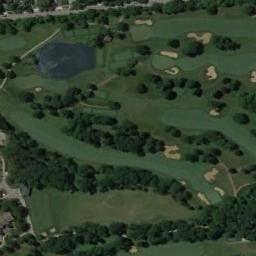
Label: golf_course